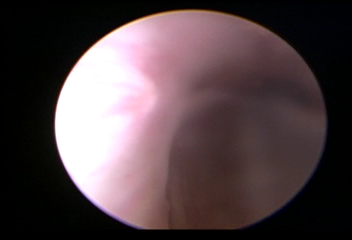
Modality: WLC
Class: Normal mucosa
Bladder cancer association: No